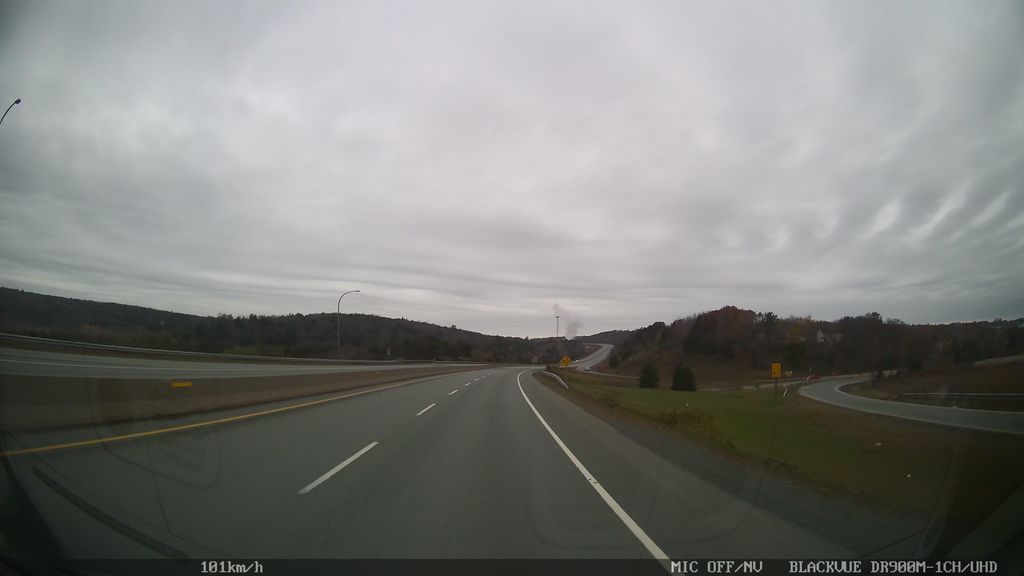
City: halifax